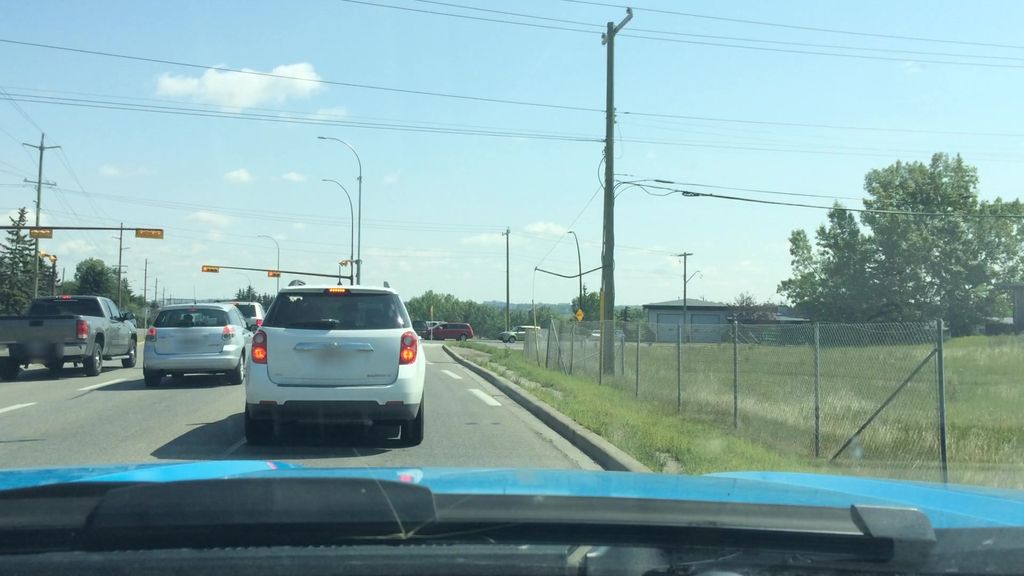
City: calgary